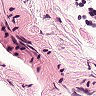
Metastatic tissue present: no